Question: I have tried using some rewrite to make my "PhpMyAdmin" page https instead of http. I would force https on all of my pages except for the fact that I have a very unique setup going on.
The directory that I have tried to force https on is named "hiddenpma", Here is what I have tried:
'''
#Enable Rewrite Engine
RewriteEngine On
#Force HTTPS
RewriteCond %{HTTP:X-Forwarded-Proto} =http
RewriteRule ^(hiddenpma/.*)$ https://w5unt.ga/hiddenpma/$1 [R=301,L]
'''
You can actually go visit the site for proof that it doesnt work. you can go there at this location: <URL>. Google chrome is labeling my php my admin page as "dangerous" and therefore not letting my login, I believe that it is because it is http and not https. Any thoughts? Thanks
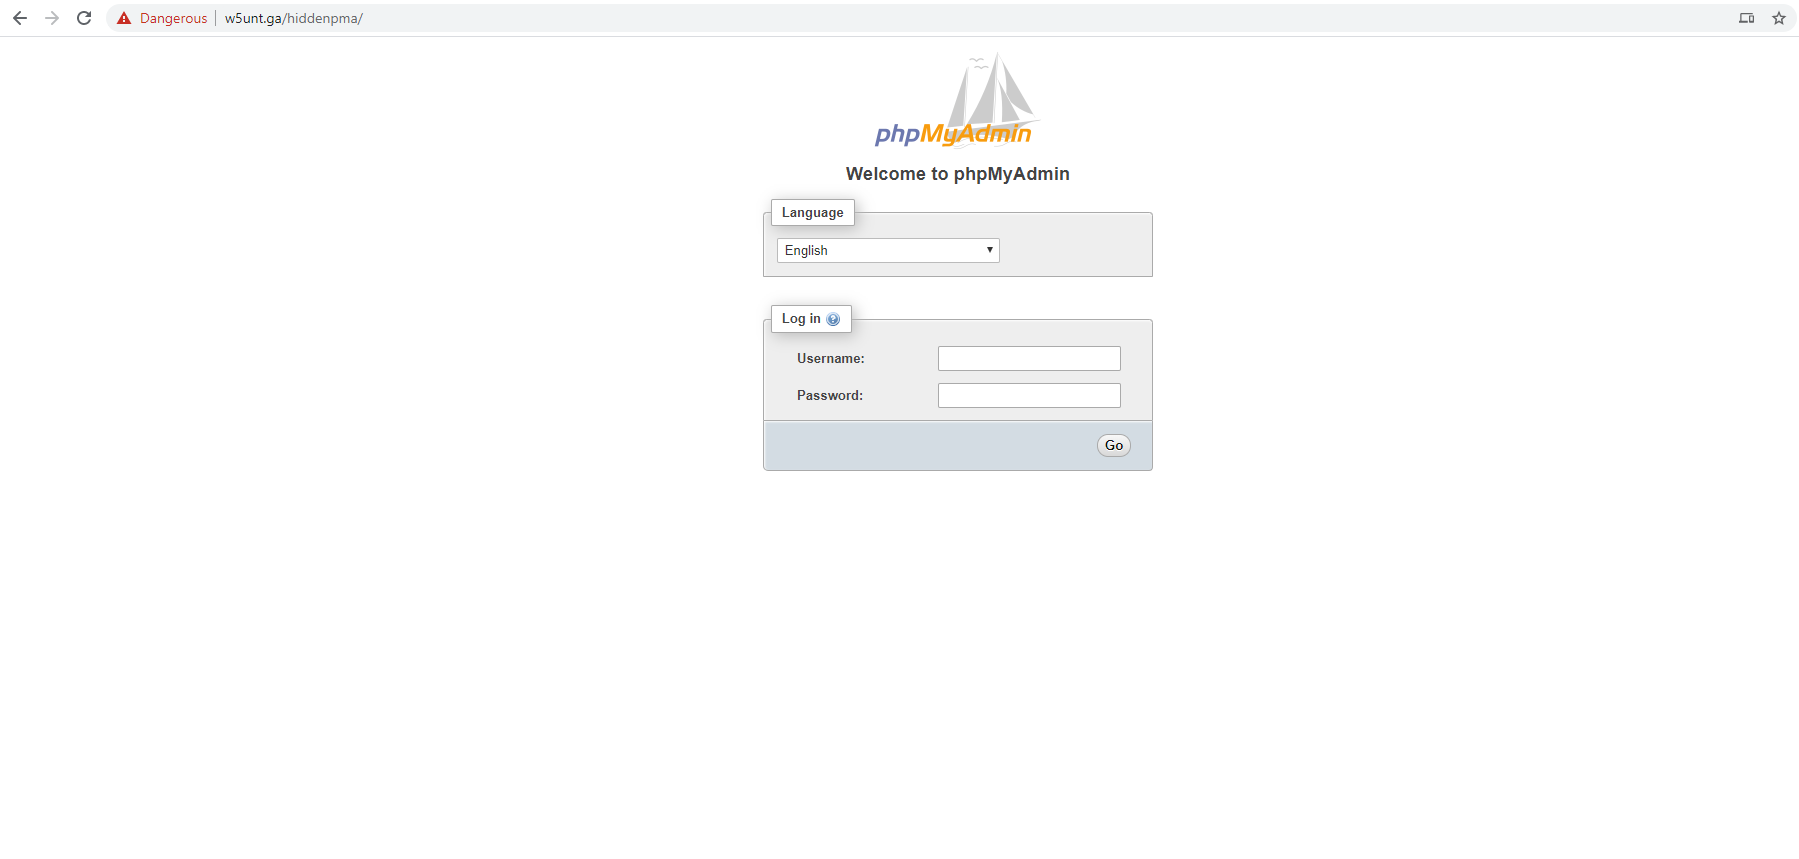
Answer: Create .htaccess inside the folder which you want to be https and put this code inside it:
'''
RewriteEngine On
RewriteCond %{HTTPS} !on
RewriteRule (.*) https://%{HTTP_HOST}%{REQUEST_URI} [L,R=301]
'''
The dangerous error that chrome gives might be because your ssl cert might not be valid.